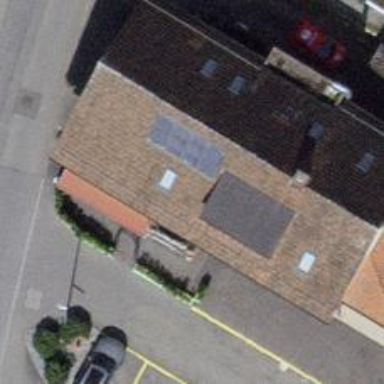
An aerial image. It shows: Restaurant.